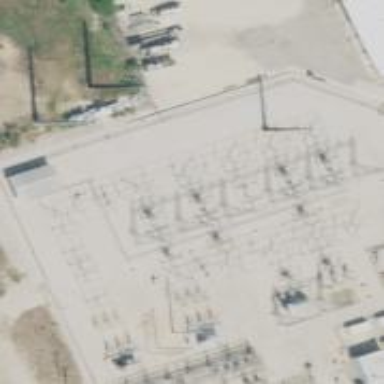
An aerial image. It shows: H-frame designed tower for power lines.